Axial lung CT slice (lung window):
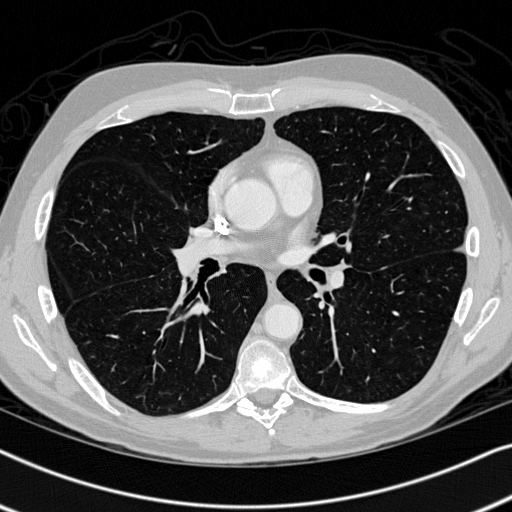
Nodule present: no